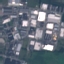
Land use / land cover: Industrial